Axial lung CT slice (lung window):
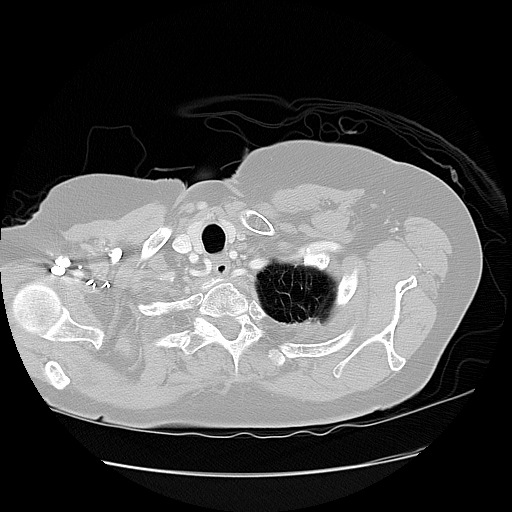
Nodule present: no